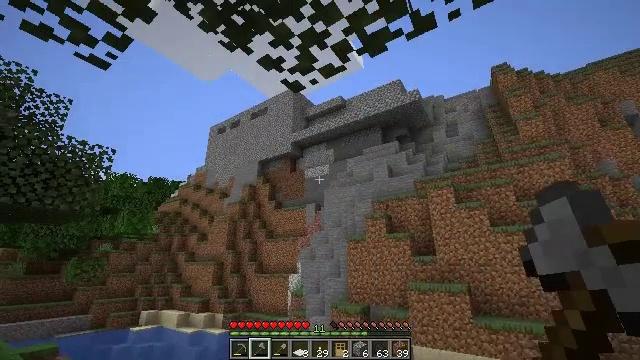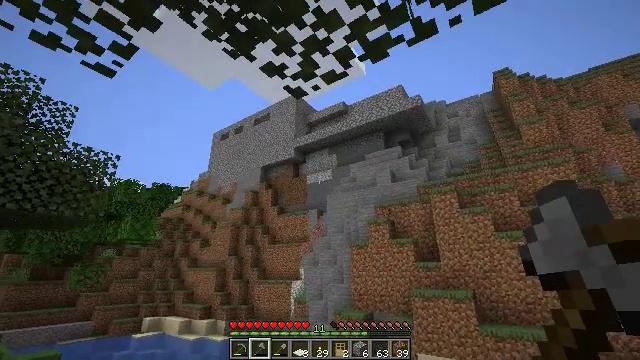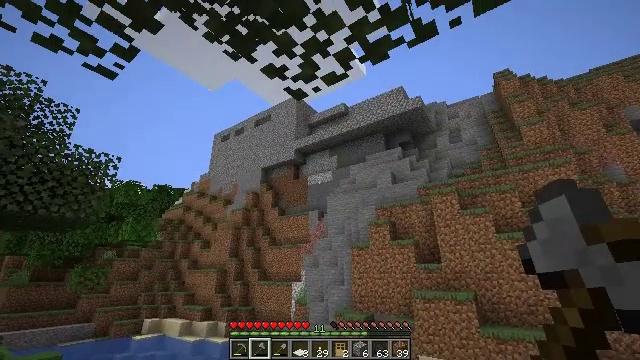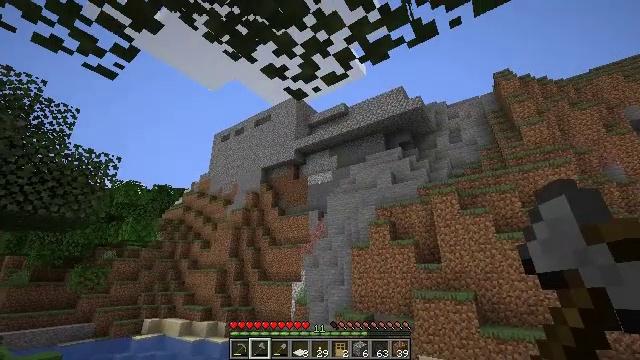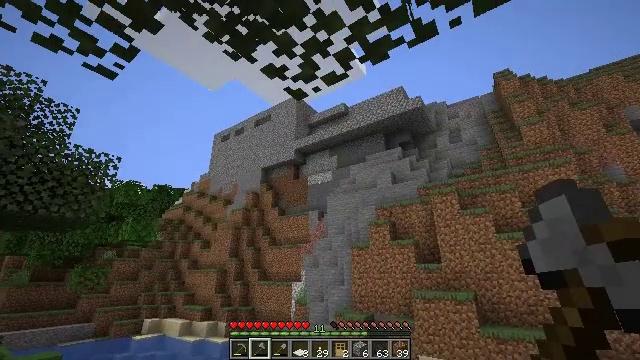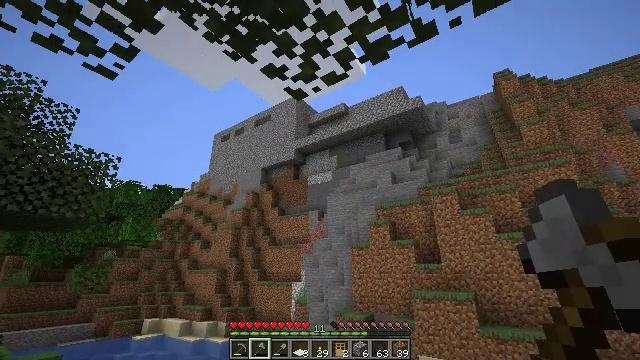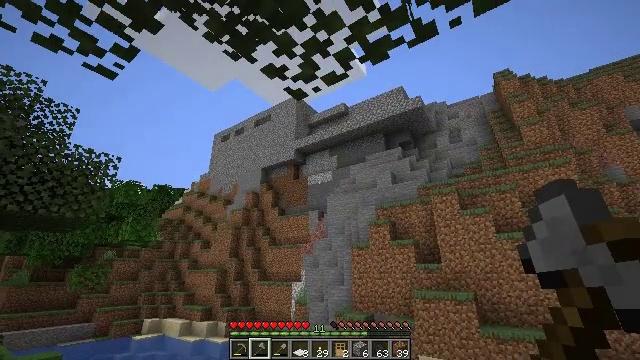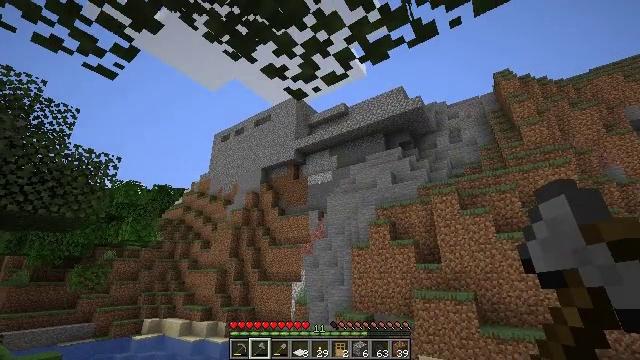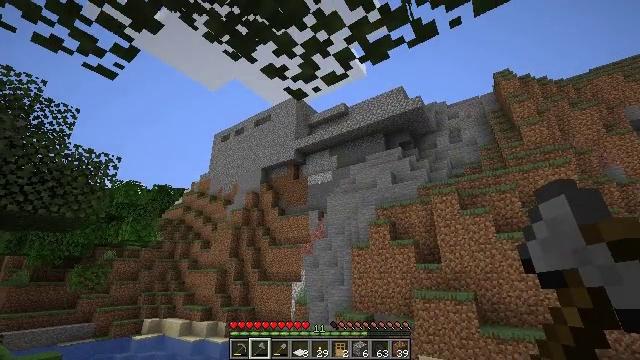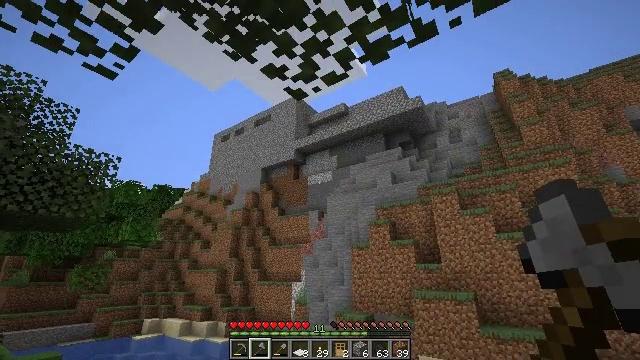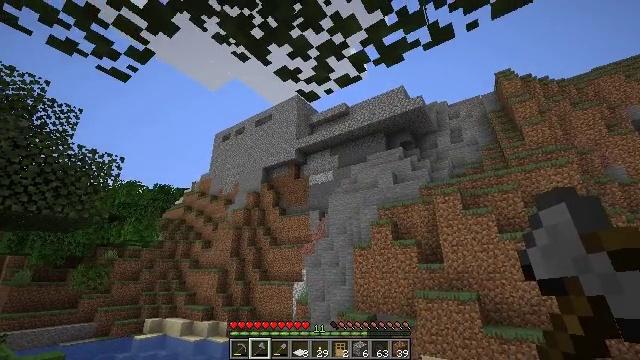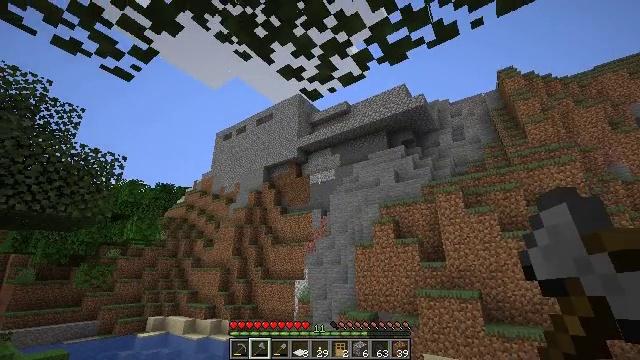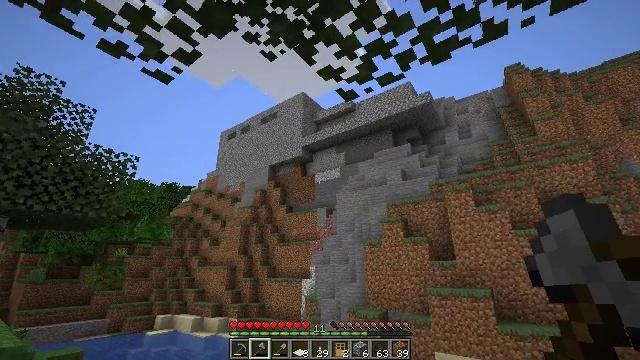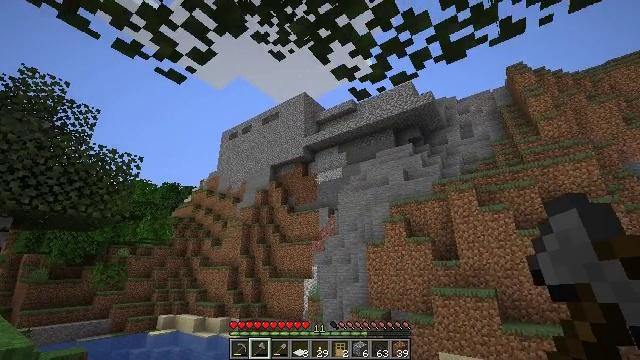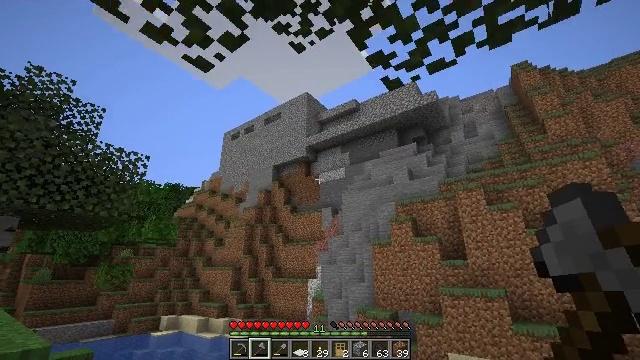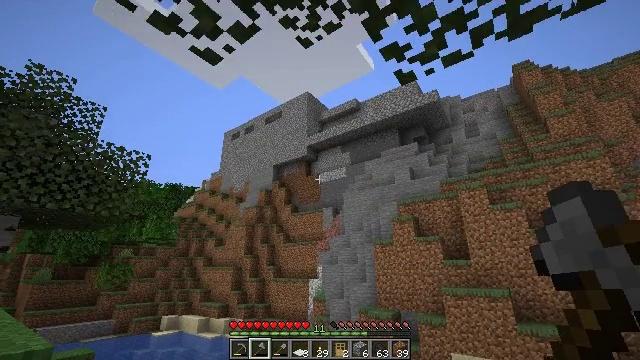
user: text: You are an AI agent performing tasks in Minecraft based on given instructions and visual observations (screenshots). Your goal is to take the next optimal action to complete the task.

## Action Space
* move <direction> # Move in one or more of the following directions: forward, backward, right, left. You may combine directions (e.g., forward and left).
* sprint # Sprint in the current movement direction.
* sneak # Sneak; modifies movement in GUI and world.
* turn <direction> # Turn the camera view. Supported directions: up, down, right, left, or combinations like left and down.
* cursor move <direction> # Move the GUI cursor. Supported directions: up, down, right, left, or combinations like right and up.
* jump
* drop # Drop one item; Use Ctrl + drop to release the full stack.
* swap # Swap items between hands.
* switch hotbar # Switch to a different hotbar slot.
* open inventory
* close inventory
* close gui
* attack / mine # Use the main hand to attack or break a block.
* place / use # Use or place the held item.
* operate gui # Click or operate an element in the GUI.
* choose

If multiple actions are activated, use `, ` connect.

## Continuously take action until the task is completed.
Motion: motion action
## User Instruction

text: Gather the beautiful lily of the valley.
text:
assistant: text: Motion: turn up
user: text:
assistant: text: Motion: no_op
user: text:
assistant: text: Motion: no_op
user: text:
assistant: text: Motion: no_op
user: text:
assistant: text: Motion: no_op
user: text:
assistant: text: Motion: no_op
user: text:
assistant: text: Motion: no_op
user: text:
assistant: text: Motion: no_op
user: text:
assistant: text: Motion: no_op
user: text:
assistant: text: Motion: move left
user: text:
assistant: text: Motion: move left
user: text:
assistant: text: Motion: move left
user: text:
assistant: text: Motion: move left
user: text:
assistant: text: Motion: move left
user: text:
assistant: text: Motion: no_op
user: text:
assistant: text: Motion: no_op
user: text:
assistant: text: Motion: no_op
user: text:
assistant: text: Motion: no_op
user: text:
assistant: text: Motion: no_op
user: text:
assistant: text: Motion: no_op
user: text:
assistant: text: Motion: move left
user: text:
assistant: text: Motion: move left
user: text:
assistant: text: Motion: move left
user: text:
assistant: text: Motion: move left
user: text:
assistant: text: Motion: move left
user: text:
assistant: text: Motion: move left
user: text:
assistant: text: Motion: move left
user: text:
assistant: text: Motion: move left
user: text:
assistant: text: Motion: move left
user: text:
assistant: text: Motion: move left